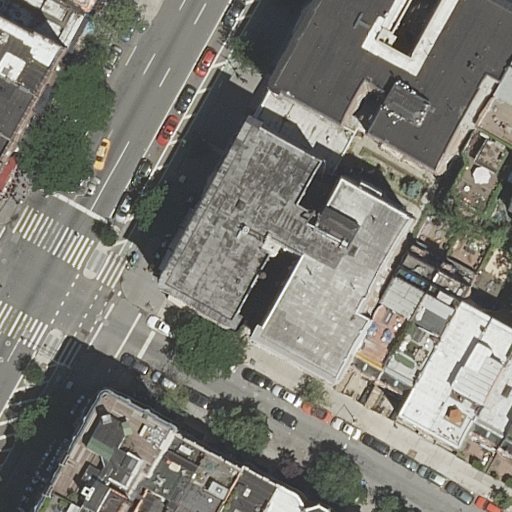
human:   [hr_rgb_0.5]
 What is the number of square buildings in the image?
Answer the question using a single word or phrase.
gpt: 0

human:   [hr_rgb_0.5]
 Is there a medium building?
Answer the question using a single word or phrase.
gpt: yes

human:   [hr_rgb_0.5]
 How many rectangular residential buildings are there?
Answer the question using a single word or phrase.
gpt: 10

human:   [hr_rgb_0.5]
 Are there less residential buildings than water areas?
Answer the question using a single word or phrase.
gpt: no

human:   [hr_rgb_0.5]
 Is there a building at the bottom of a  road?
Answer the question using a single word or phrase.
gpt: yes

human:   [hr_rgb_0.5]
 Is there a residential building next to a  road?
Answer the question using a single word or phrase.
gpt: yes

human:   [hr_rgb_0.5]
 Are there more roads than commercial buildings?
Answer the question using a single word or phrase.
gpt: yes

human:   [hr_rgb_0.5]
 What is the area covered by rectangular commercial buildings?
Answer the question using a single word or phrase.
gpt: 0m2

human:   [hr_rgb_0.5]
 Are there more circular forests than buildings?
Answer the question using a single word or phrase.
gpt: no

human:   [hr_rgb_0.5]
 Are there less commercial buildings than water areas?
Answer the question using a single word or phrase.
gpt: no

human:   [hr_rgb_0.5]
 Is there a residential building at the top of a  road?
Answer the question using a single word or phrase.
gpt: yes

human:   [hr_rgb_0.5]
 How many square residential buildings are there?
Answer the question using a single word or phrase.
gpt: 0

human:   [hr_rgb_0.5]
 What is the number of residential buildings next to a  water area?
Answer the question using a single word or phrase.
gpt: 0

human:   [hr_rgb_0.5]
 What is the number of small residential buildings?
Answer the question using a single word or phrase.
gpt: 5

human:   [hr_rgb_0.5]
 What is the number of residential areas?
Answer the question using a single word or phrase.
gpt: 0

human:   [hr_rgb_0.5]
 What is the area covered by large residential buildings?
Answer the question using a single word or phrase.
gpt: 1201m2

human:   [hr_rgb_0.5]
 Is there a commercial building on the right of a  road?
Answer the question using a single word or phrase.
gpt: no

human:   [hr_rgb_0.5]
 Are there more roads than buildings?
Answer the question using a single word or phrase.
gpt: no

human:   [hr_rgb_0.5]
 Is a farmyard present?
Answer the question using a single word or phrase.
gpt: no

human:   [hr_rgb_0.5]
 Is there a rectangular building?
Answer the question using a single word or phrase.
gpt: yes

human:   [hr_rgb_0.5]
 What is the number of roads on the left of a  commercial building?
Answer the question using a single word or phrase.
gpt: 0

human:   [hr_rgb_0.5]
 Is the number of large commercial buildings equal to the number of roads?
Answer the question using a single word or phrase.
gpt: no

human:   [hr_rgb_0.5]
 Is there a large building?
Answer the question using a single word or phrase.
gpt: yes

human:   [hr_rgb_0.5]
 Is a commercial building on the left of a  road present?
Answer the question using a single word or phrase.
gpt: no

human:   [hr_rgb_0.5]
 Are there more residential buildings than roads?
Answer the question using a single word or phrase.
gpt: yes

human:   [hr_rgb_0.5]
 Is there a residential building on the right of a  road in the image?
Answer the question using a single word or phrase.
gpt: yes

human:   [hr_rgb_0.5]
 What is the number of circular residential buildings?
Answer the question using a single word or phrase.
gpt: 0

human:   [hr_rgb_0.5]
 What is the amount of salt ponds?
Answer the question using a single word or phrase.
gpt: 0

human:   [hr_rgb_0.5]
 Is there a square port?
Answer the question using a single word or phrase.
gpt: no

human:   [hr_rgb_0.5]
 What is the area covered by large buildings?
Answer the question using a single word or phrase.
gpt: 1201m2

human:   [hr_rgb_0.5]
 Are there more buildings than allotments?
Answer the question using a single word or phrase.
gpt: yes

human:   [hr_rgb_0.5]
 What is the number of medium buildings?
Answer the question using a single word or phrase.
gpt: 11

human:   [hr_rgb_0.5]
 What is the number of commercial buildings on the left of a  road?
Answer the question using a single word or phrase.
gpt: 0

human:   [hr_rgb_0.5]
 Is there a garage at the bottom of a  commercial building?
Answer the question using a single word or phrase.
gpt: no

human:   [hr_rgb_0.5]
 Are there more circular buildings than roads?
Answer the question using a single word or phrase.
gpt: no

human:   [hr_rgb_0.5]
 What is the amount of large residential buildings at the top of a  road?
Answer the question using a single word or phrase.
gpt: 1